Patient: sex M, age 61
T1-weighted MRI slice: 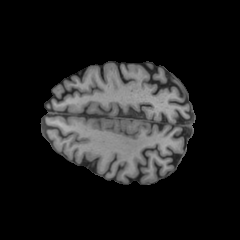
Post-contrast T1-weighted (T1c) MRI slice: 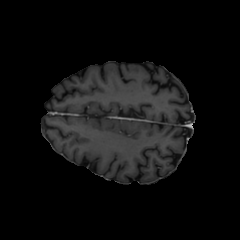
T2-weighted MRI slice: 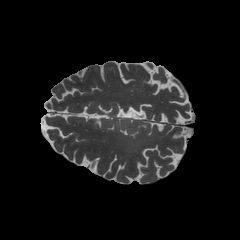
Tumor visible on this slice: no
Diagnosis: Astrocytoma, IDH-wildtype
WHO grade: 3